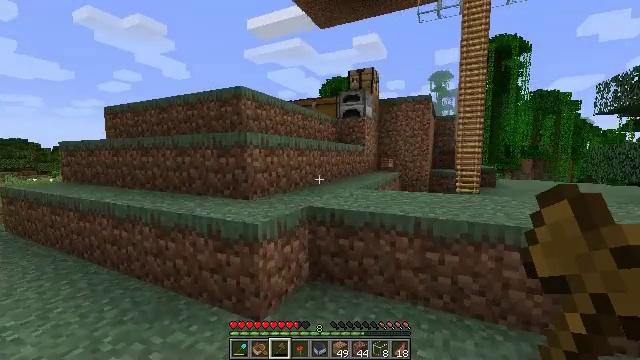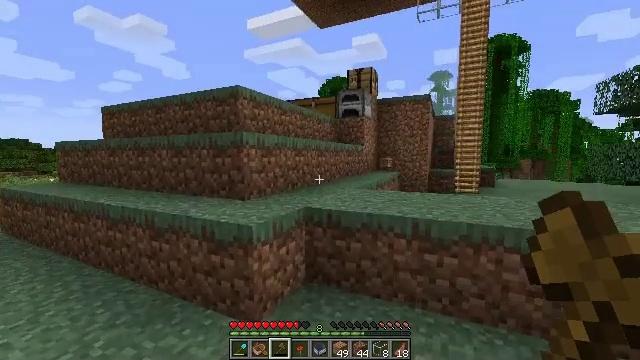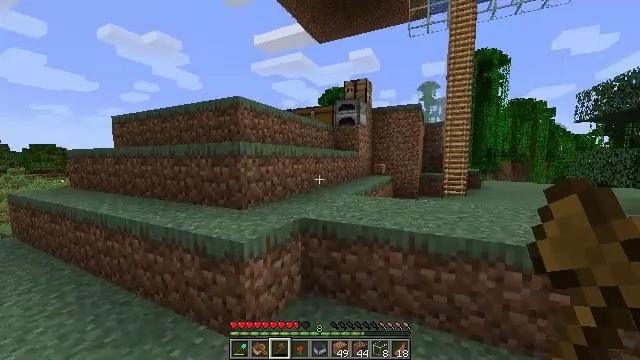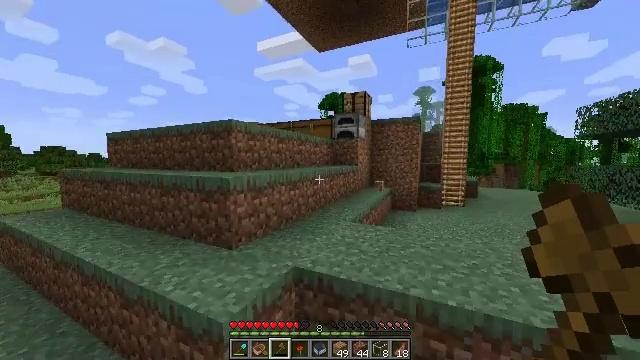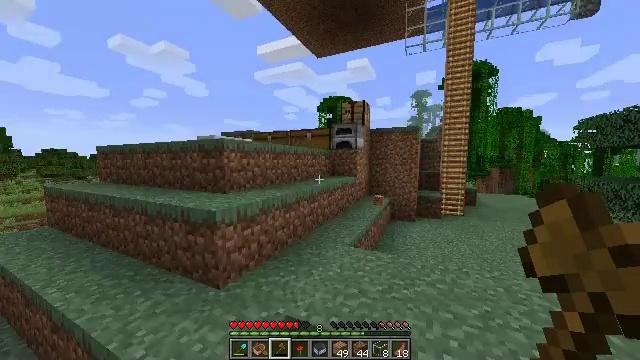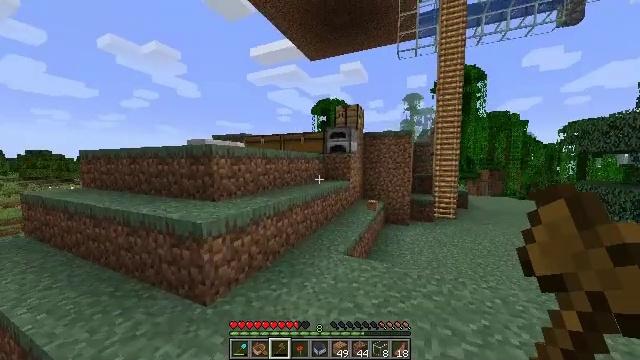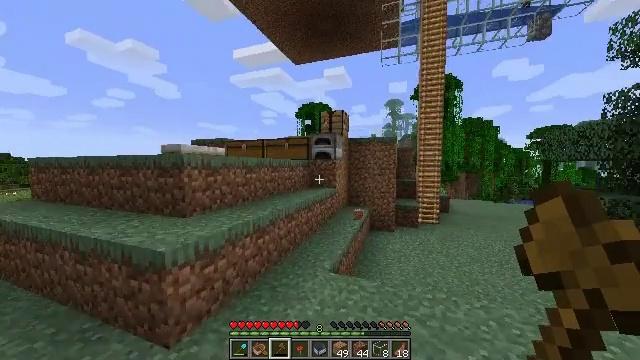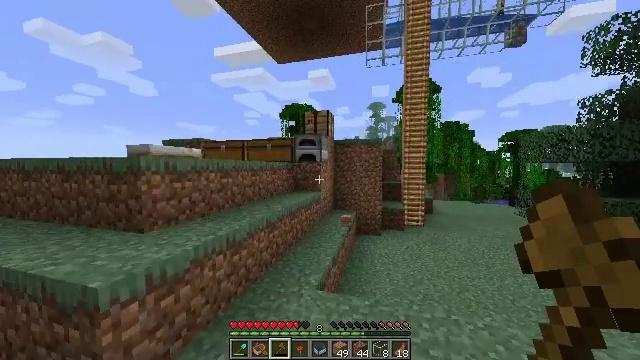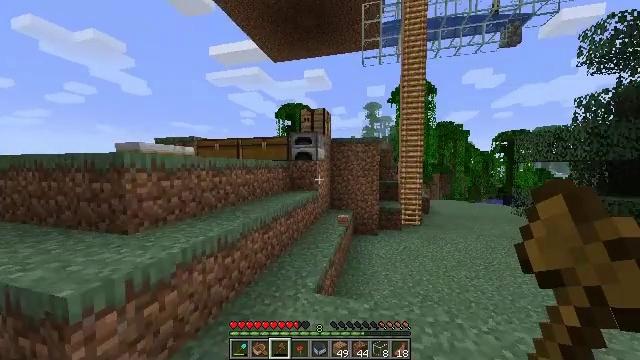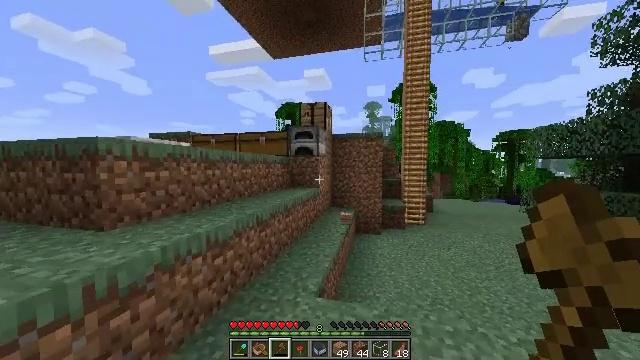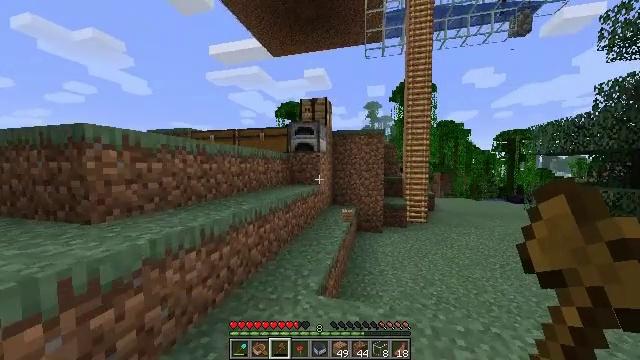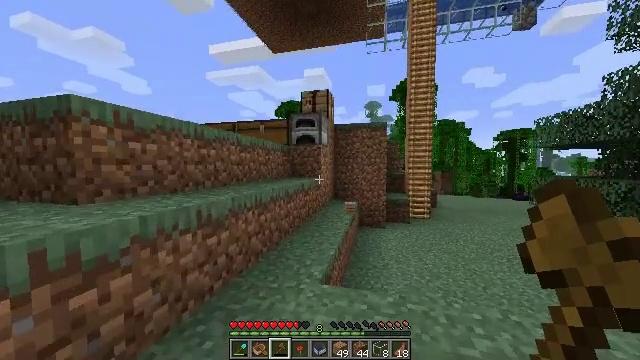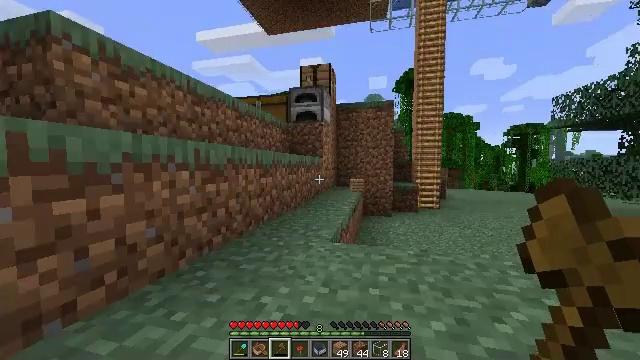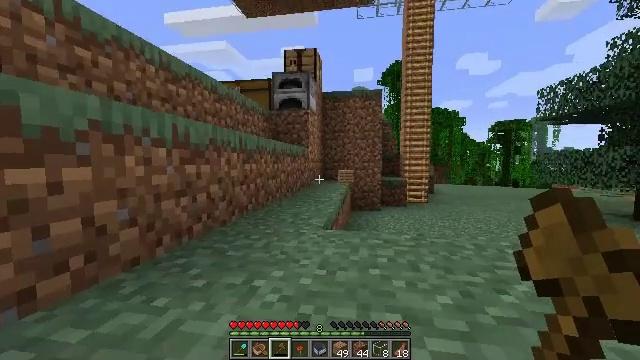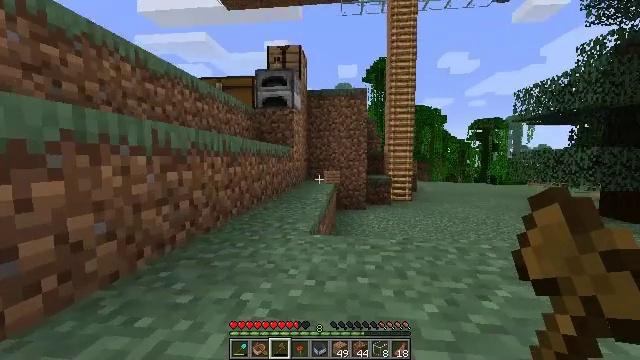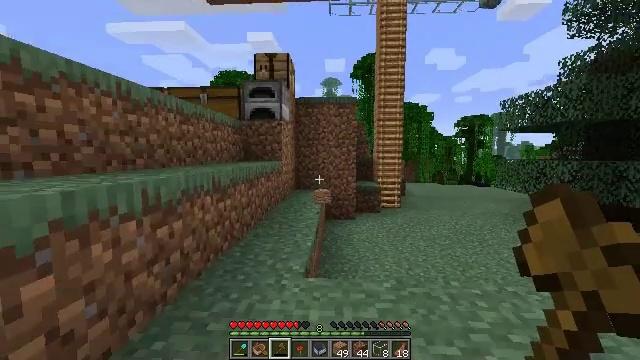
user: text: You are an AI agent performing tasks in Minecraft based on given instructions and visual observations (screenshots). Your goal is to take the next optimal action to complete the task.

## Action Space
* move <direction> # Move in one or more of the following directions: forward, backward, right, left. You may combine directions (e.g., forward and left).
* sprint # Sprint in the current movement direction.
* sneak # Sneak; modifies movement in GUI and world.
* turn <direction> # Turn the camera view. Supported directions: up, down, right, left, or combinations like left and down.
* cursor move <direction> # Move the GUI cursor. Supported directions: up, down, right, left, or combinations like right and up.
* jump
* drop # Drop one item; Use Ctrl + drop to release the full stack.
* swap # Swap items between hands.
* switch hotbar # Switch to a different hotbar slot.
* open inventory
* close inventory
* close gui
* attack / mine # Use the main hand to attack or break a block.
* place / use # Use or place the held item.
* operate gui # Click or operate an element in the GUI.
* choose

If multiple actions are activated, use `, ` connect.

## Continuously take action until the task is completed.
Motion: motion action
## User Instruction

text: Remove the jungle slab block.
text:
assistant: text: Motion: move forward, sprint, jump
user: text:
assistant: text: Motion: move forward, sprint, jump
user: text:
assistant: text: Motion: move forward, sprint, jump
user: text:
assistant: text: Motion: move forward, sprint, jump
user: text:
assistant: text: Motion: move forward, turn right, jump
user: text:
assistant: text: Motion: move forward, turn right, jump
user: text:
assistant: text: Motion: move forward, turn right, jump
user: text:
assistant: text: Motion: move forward, turn right, jump
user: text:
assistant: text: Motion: move forward, jump
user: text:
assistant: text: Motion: move forward, jump
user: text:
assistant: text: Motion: move forward, jump
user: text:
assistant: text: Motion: move forward, jump
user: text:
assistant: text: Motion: move forward, sprint, turn right, jump
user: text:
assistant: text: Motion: move forward, sprint, turn right, jump
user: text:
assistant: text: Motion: move forward, sprint, turn right, jump
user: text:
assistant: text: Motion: move forward, sprint, turn right, jump
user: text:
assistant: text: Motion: move forward, jump
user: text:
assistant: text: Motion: move forward, jump
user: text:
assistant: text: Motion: move forward, jump
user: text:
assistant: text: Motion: move forward, jump
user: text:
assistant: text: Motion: move forward, jump
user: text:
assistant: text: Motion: move forward, sprint, jump
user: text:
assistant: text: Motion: move forward, sprint, jump
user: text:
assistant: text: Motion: move forward, sprint, turn down, jump
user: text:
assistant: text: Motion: move forward, sprint, jump
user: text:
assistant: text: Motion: move forward, sprint, jump
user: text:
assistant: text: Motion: move forward, jump
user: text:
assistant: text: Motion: move forward, jump
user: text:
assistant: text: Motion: move forward, jump
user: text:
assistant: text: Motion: move forward, jump